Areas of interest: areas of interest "Lishui International Exhibition and Convention Center"
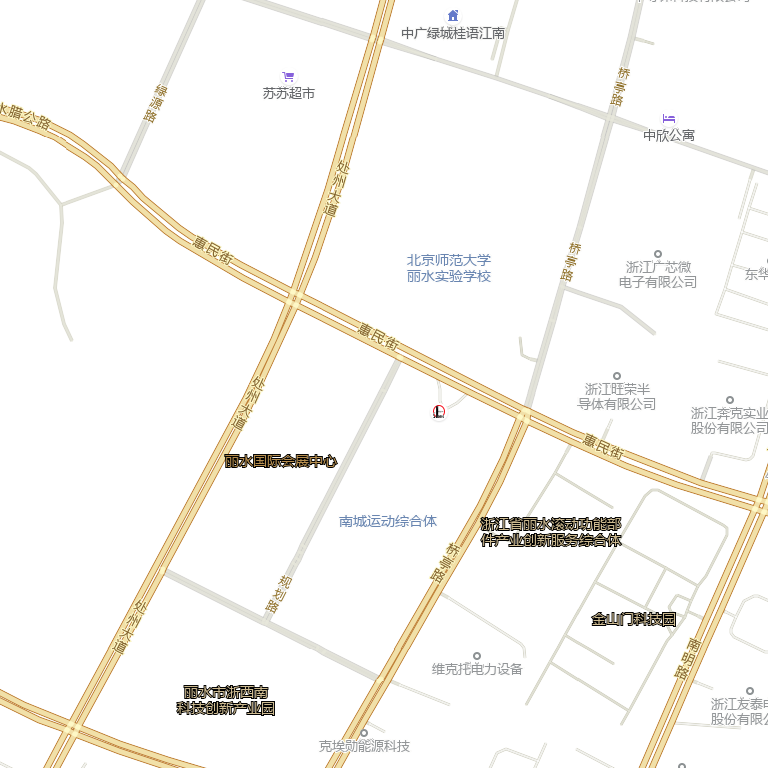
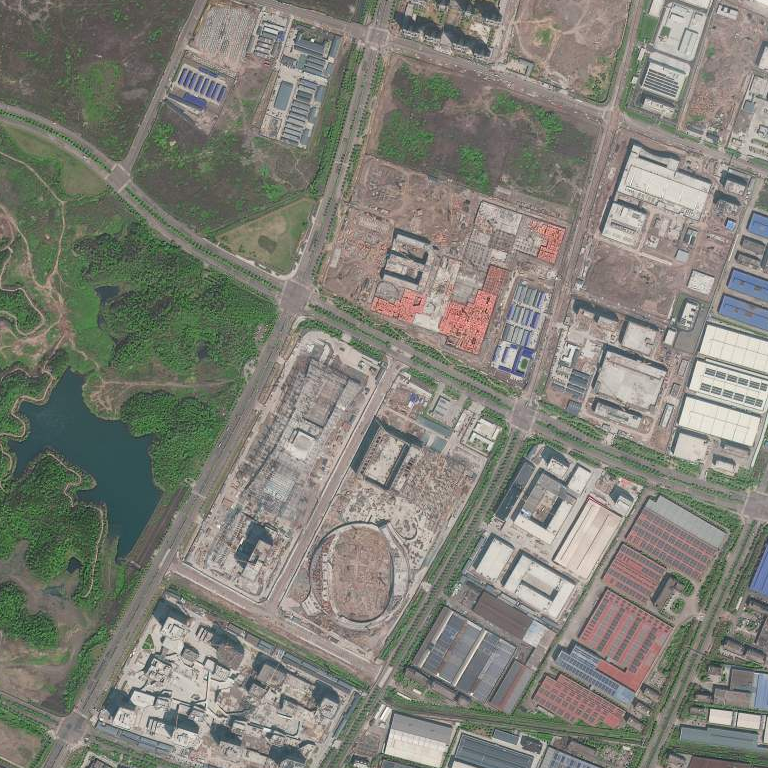